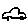
Label: car